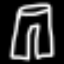
Label: pants